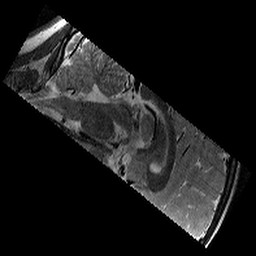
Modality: T2w
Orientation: sagittal
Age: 10
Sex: male
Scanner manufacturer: siemens
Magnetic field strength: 3 T
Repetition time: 9.23 s
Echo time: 0.067 s